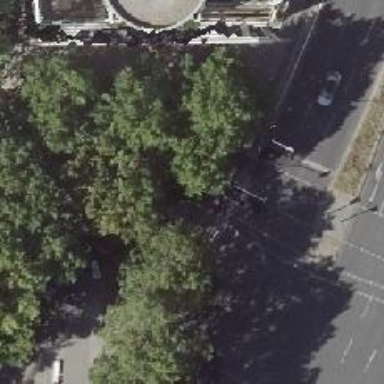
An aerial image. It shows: Pedestrian road.